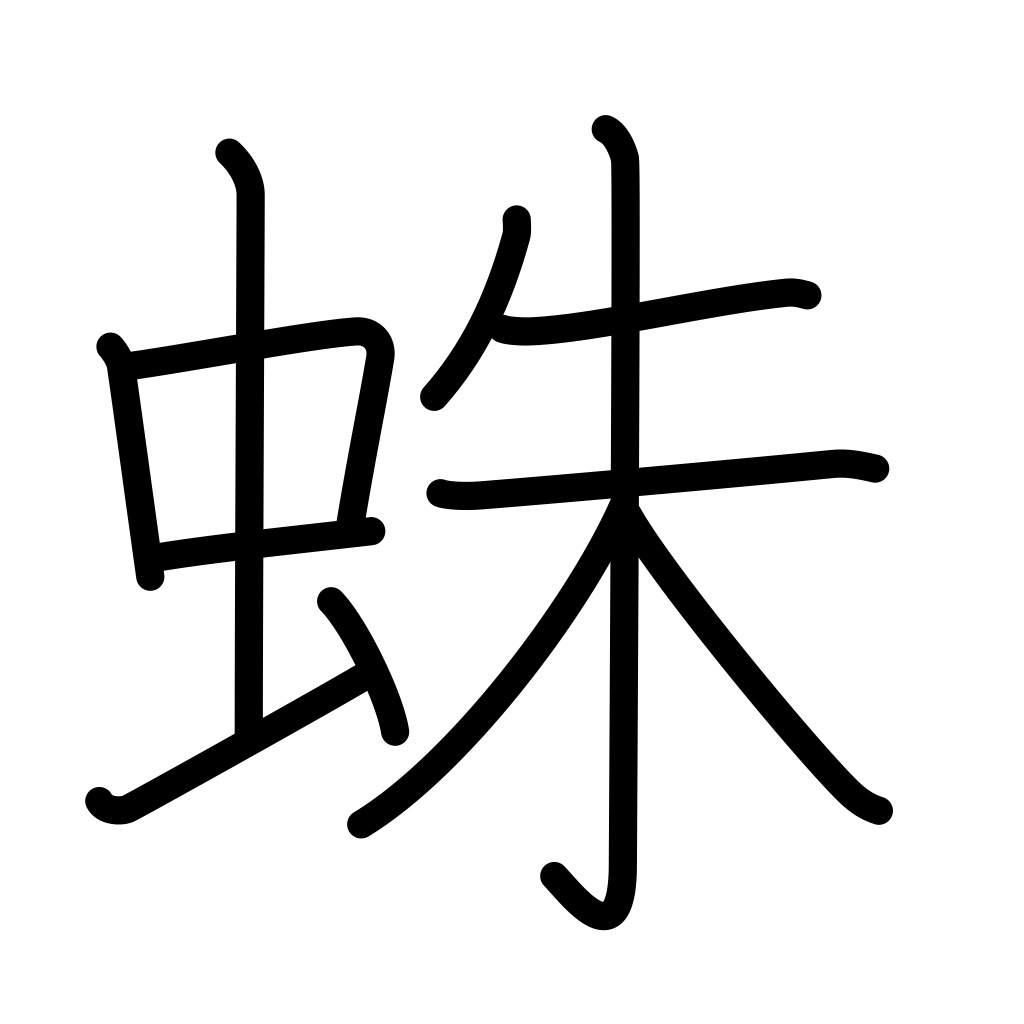
Meaning: spider